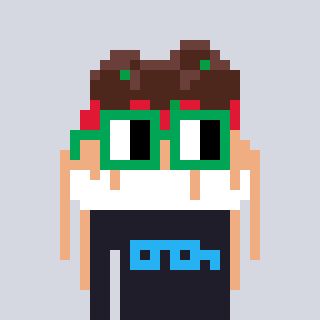
a pixel art character with square green glasses, a spaghetti-shaped head and a grayscale-colored body on a cool background